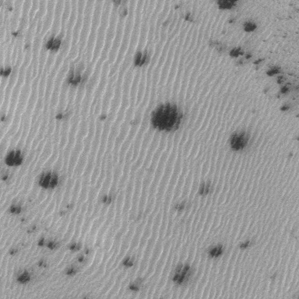
Label: frost